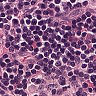
Metastatic tissue present: no